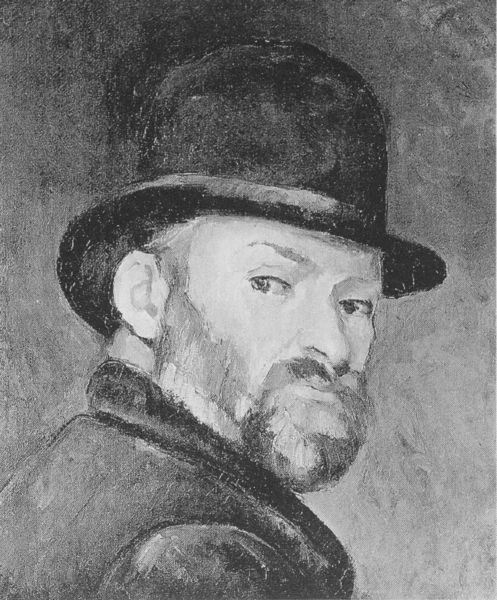
Titel: Selbstportrait mit Kornstadt-Hut
Künstler: Paul Cézanne
Institution: Privatsammlung
Schlagwörter: gemälde, kopf, mann, schatten, weiß, cezanne, impressionismus, frankreich, grau, hintergrund, hut, licht, mund, nase, ohr, profil, rücken, schwarz, zeichnung, blick, schal, zylinder, anzug, bart, jacke, augen, böse, kragen, vollbart, bildnis, herr, portrait, porträt, auge, haare, mantel, brustbild, en face, lippen, schulter, seitlich, hutband, streng, brauen, pupillen, selbstporträt, hutkrempe, skepsis, krempe, gauguin, regen, melone, kohle, hinten, monochromie, schwarzweiss, selbstbildnis, lautrec, bleistift, barthaare, kopie, nasenloch, halbprofil, skeptisch, gewendet, winkel, rückblick, forschend, gelangweilt, rückwärtsgewandt, schulterblick, streng*, zurück, mante, portröt, atirn, missmutig, misstrauisch, umgewendet, unwillig, genervt, ut, zurückschauend, gestört